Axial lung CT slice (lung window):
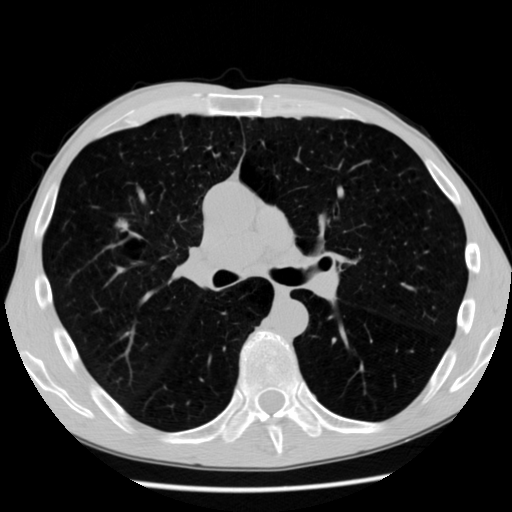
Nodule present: yes
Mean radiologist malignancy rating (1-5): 3.8